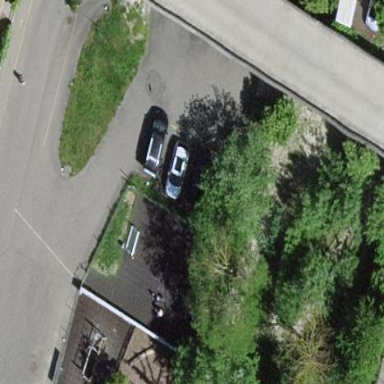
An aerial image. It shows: Parking area with surface.